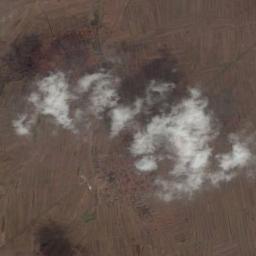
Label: cloud